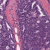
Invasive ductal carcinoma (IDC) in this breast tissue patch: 0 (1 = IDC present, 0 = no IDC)